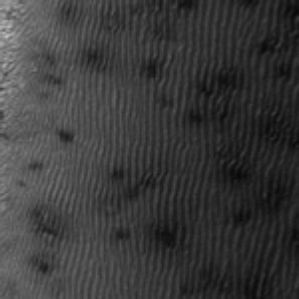
Label: frost